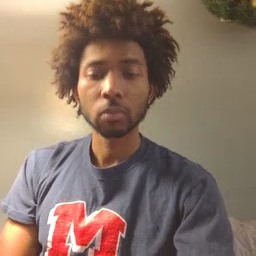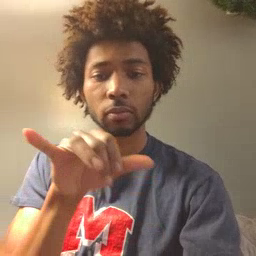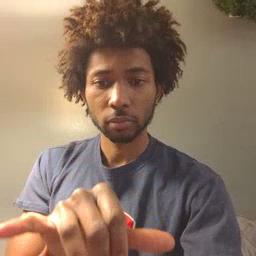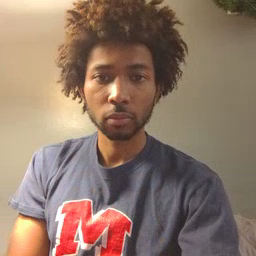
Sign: stay